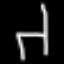
Label: chair